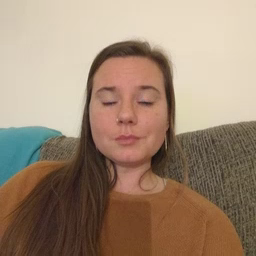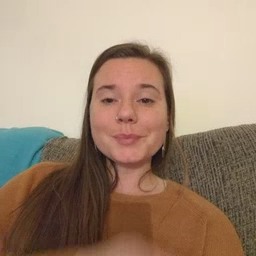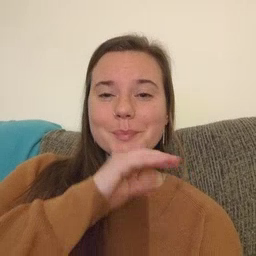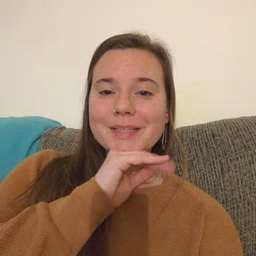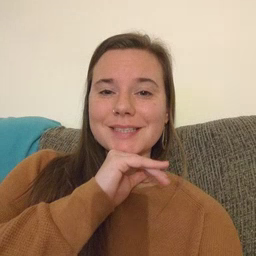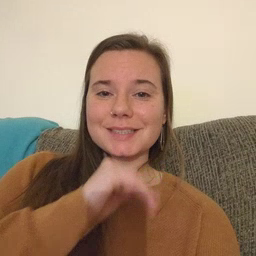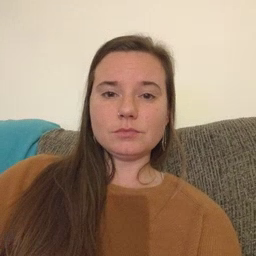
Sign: pig